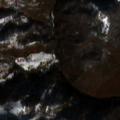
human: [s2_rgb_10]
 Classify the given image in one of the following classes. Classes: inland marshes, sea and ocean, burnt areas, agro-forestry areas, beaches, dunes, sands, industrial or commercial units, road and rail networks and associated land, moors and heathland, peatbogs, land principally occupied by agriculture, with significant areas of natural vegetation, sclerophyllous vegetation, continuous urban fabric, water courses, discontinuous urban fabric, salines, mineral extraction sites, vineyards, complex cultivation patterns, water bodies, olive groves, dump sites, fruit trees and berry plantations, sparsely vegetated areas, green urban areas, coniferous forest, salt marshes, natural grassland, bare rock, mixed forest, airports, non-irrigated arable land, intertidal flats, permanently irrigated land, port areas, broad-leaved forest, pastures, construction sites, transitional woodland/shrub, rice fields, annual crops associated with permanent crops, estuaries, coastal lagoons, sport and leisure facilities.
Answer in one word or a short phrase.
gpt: broad-leaved forest